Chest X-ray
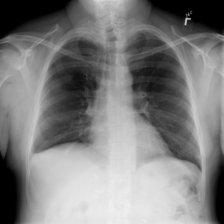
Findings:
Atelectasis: negative
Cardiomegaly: negative
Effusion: negative
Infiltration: negative
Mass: negative
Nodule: negative
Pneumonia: negative
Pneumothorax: negative
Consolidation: negative
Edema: negative
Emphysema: negative
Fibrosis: negative
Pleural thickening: negative
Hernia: negative